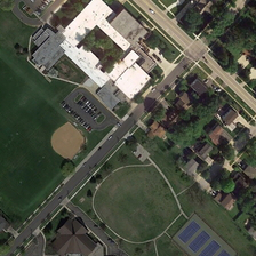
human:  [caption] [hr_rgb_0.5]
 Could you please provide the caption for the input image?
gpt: the straight is between two baseball fields forming into a rectangle and a grassland next to four tennis fields .

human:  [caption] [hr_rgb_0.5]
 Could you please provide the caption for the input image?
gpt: This is a school along the road.

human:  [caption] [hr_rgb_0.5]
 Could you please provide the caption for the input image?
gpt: Baseballfield and four tennis courts sit next to several schools with this school education building.

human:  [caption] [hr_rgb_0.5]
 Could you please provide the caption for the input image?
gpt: There are schools along the way.

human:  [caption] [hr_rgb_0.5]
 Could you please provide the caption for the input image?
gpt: A baseball field and four tennis courts are located next to the school building and several houses.